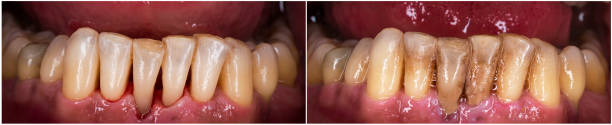
Condition: Calculus